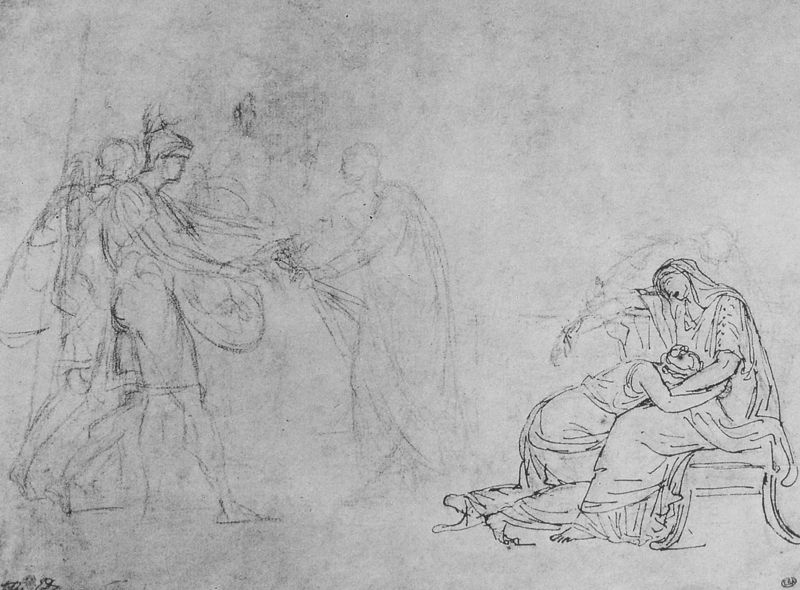
Titel: Studie für den “Schwur der Horatier”
Künstler: Jacques-Louis David
Institution: Paris, École Nationale Supérieure des Beaux-Arts
Schlagwörter: kampf, mann, frauen, menschen, sitzen, frau, grau, männer, schwarz, skizze, stuhl, weiss, zeichnung, schleier, herren, arme, blass, falten, trauer, signatur, gewand, sitzend, blatt, pferd, italien, grafik, krieg, querformat, lanze, soldaten, weib, weiber, schoß, schild, antike, weinen, schwarzweiss, schwert, schwerter, streit, waffen, soldat, stempel, helm, entwurf, rüstung, römer, wappen, kreuzigung, leid, toga, krieger, speer, töten, tunika, tränen, erstechen, zyklus, weint, schlid, trauernd, beweinung christi, sizen, #lehne